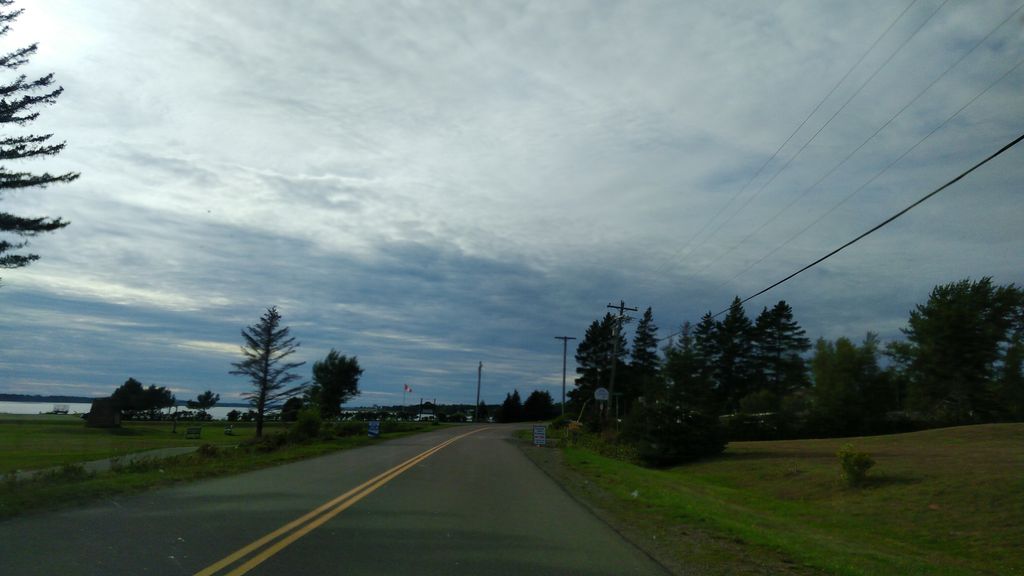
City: charlottetown